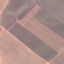
Land use / land cover: AnnualCrop